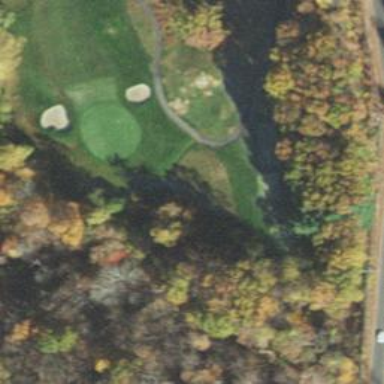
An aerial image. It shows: Path for both roads and golfers.